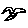
Label: bird